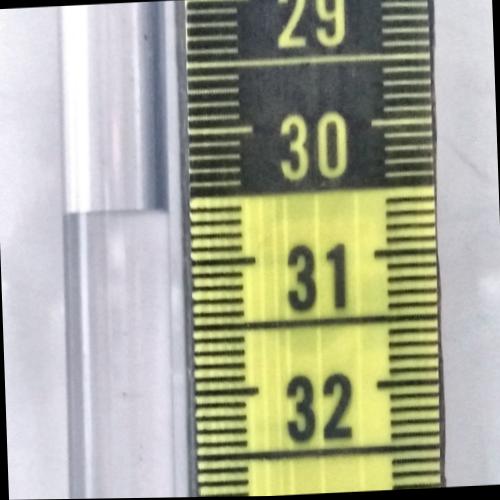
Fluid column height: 30.6 cm